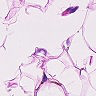
Metastatic tissue present: no